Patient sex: M
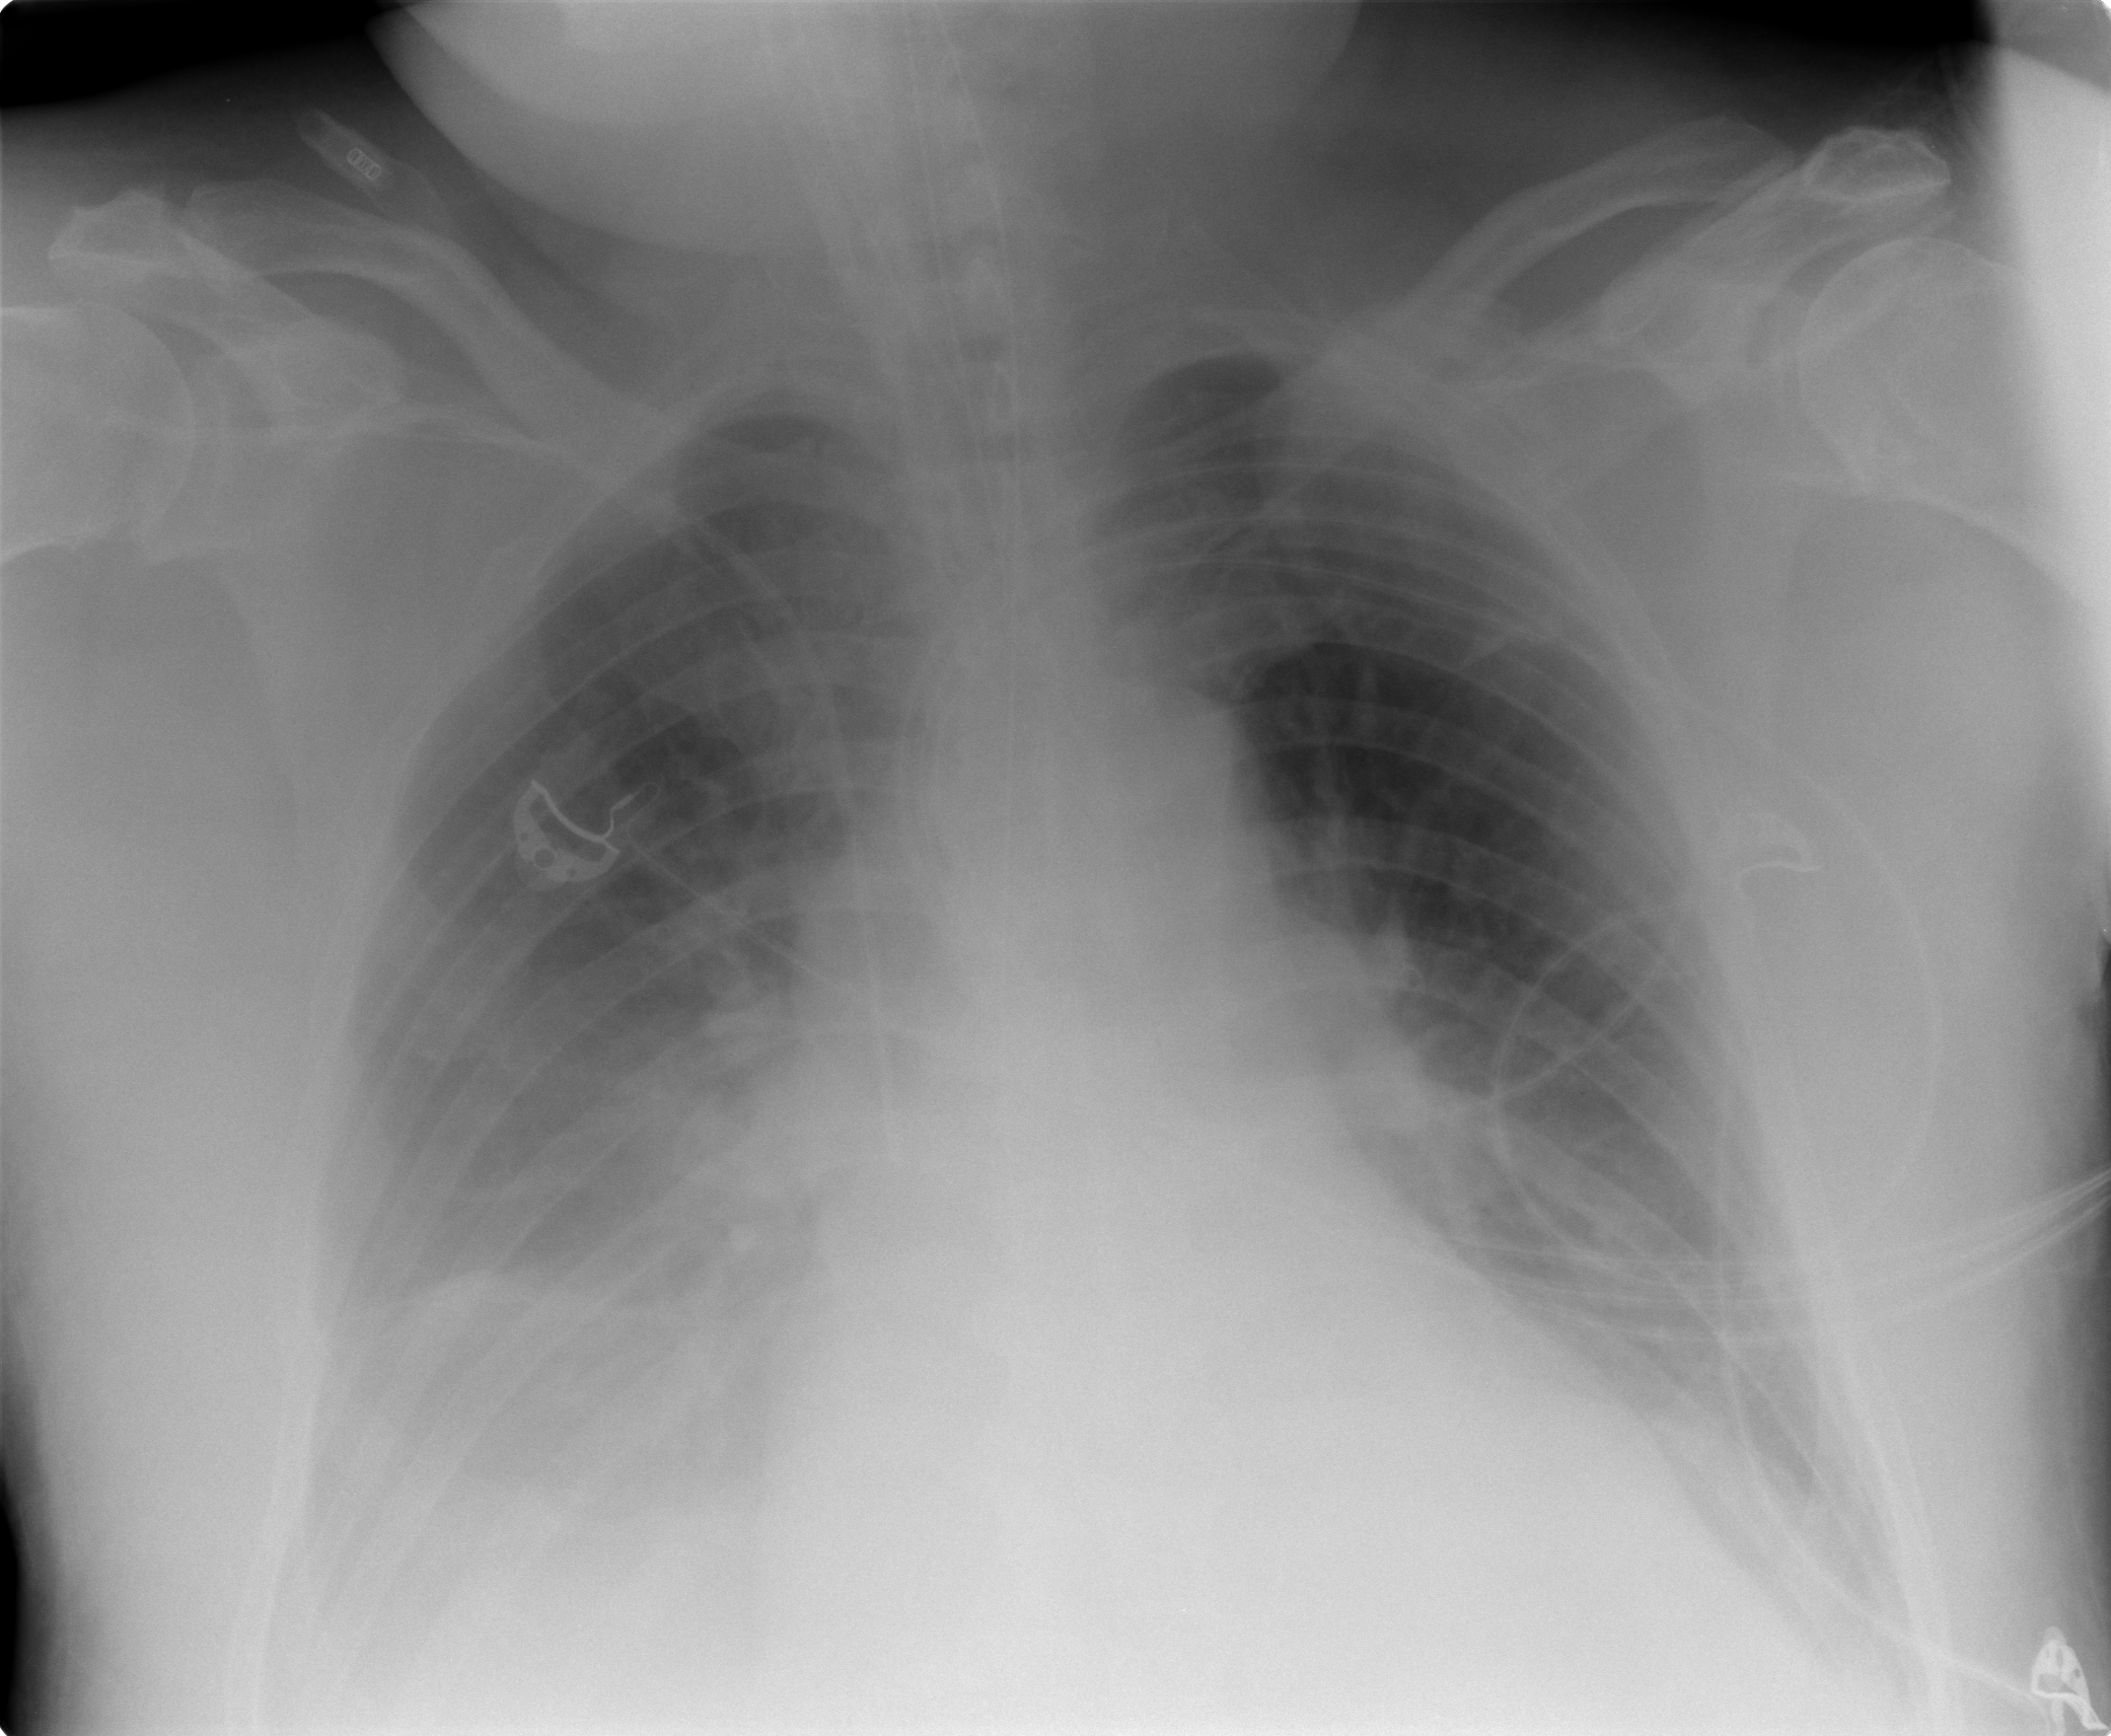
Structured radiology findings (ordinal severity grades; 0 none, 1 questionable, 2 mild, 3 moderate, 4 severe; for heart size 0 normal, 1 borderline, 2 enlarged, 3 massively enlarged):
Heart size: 2
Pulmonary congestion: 2
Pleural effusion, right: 3
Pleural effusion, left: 2
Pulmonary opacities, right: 0
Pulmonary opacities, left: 0
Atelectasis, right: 2
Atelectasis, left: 2